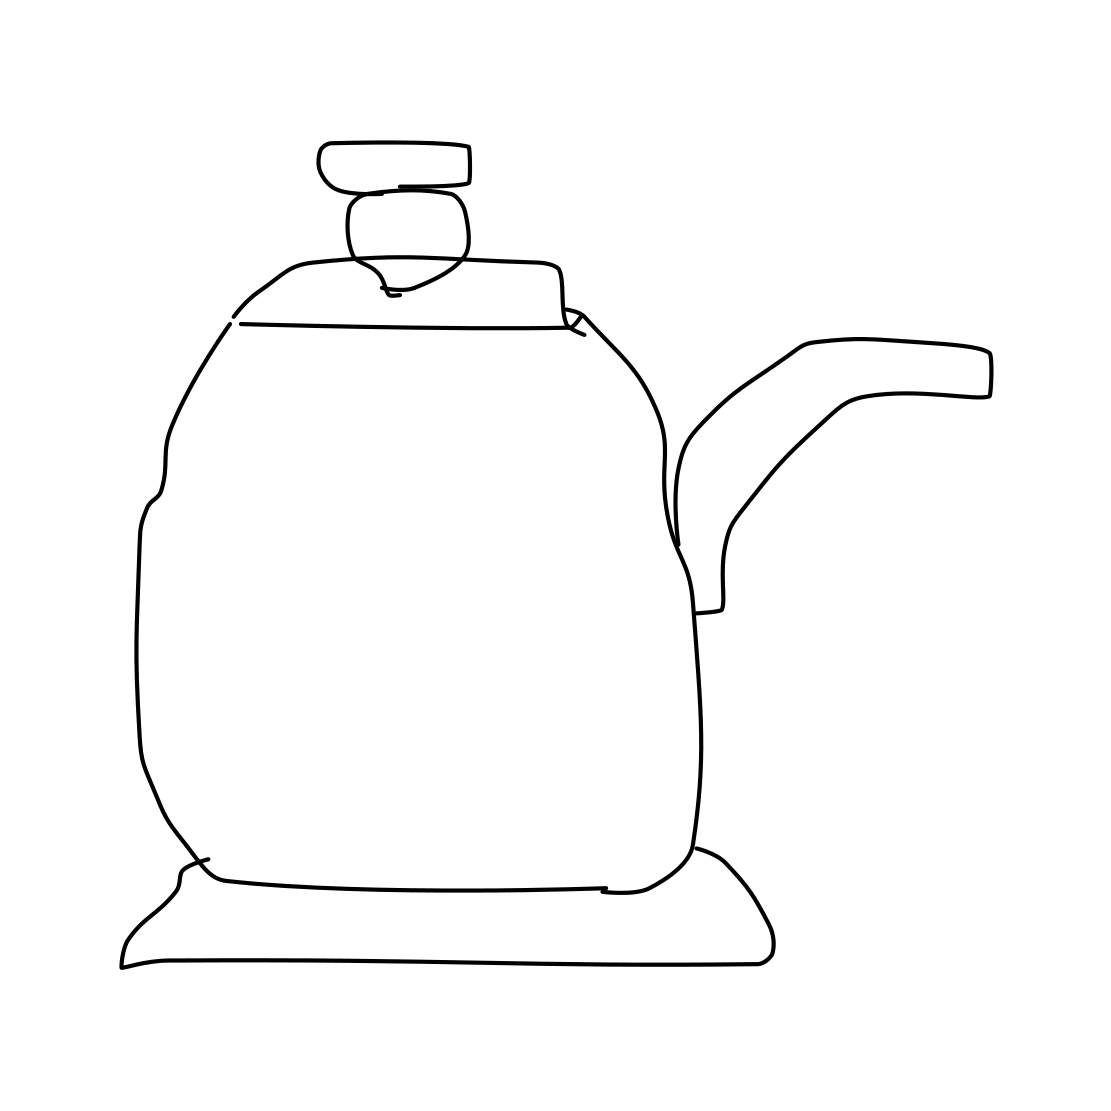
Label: teapot